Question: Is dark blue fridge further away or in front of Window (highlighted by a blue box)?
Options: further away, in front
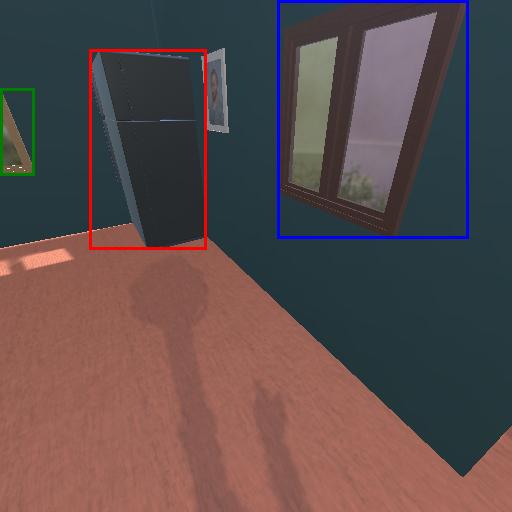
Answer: further away